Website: walmart
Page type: billing-address
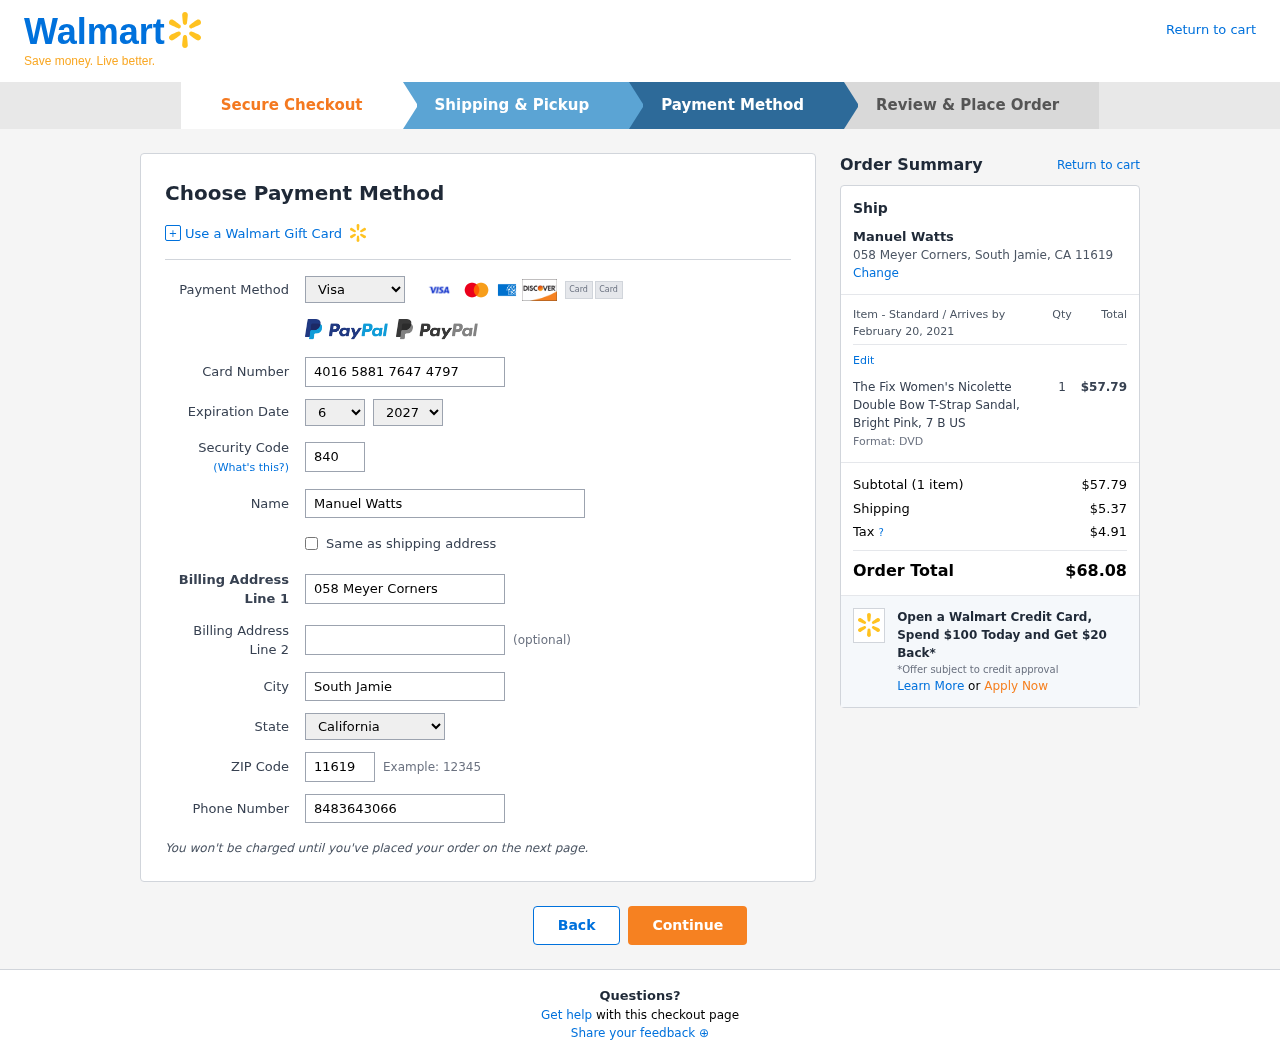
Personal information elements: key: PII_CARD_CVV
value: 840
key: PII_CARD_EXPIRY_MONTH
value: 06
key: PII_CARD_EXPIRY_YEAR
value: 27
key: PII_CARD_NUMBER
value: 4016 5881 7647 4797
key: PII_CARD_TYPE
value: Visa
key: PII_CITY
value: South Jamie
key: PII_CITY_STATE_ZIP
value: South Jamie, CA 11619
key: PII_FULLNAME
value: Manuel Watts
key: PII_PHONE
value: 8483643066
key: PII_POSTCODE
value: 11619
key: PII_STATE
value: California
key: PII_STREET
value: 058 Meyer Corners
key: PII_FULLNAME2
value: Manuel Watts
Product elements: key: PRODUCT1_NAME
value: The Fix Women's Nicolette Double Bow T-Strap Sandal, Bright Pink, 7 B US
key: PRODUCT1_PRICE
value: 57.79
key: PRODUCT1_QUANTITY
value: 1
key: PRODUCT1_DESC
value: Format: DVD
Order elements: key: ORDER_DELIVERY_DATE
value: February 20, 2021
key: ORDER_NUM_ITEMS
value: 1
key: ORDER_SUBTOTAL
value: $57.79
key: ORDER_SHIPPING_COST
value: $5.37
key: ORDER_TAX
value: $4.91
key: ORDER_TOTAL
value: $68.08